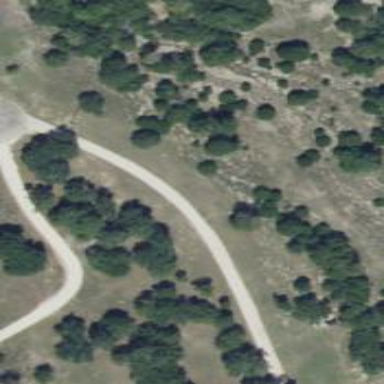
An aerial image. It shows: Driveway leading to service road.